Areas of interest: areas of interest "Wuwei Historical and Cultural District"
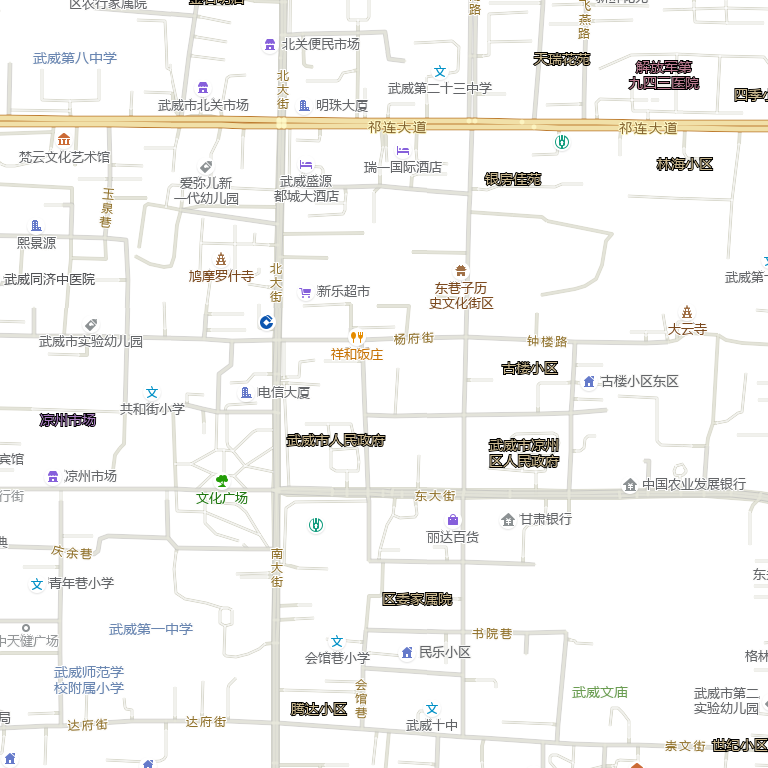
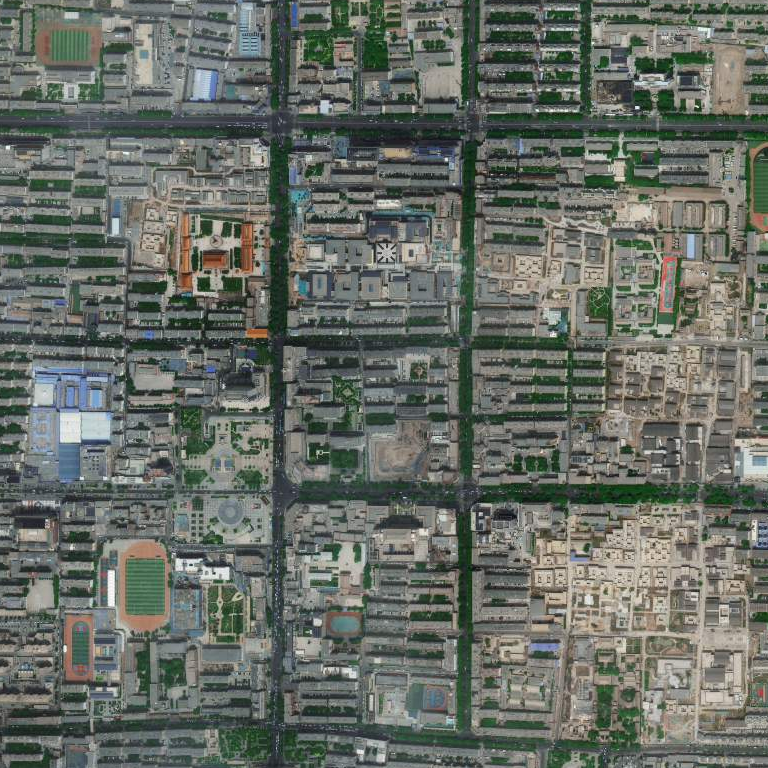